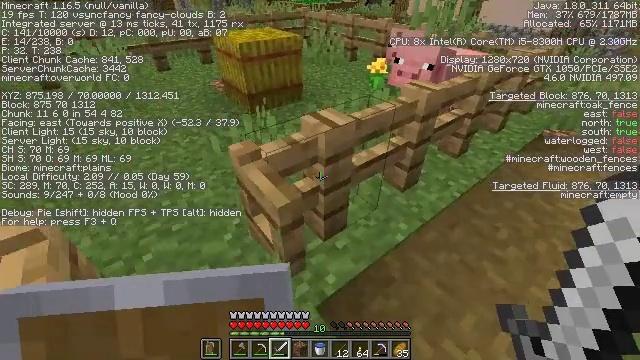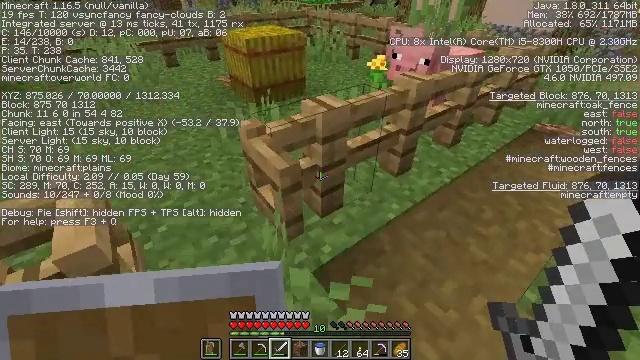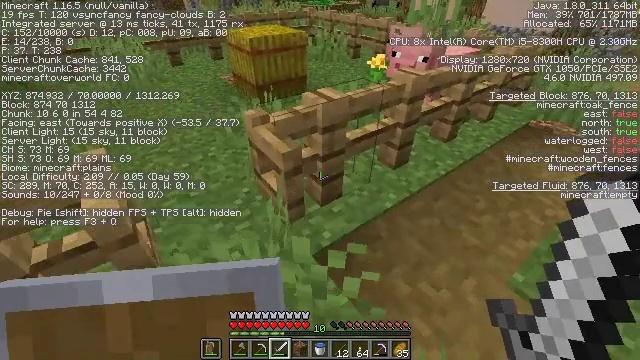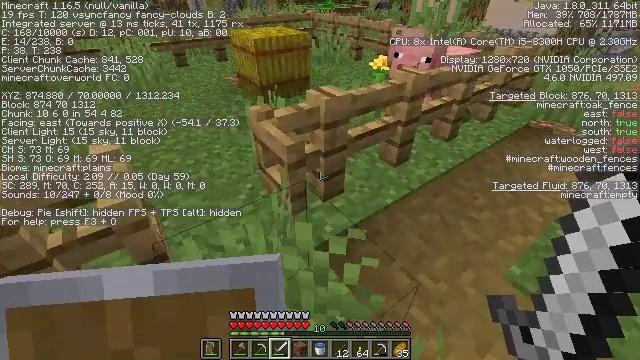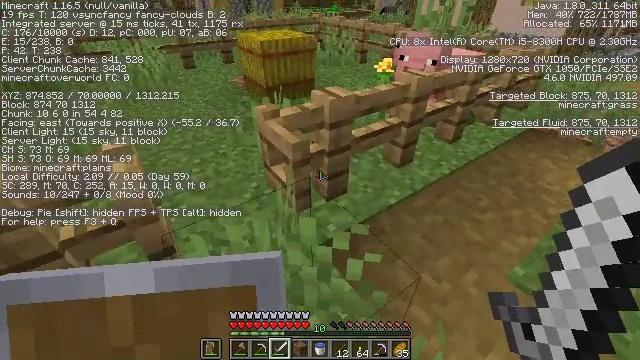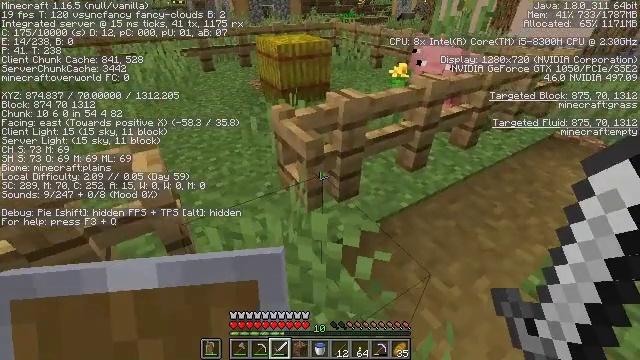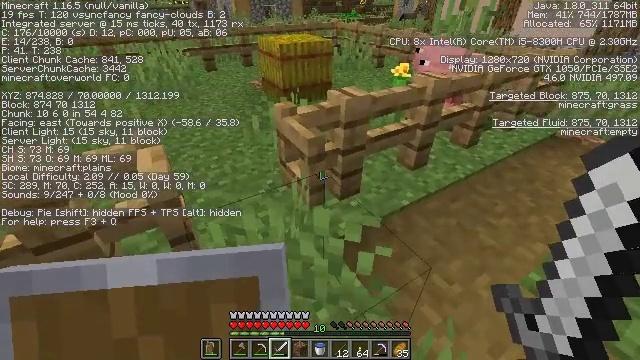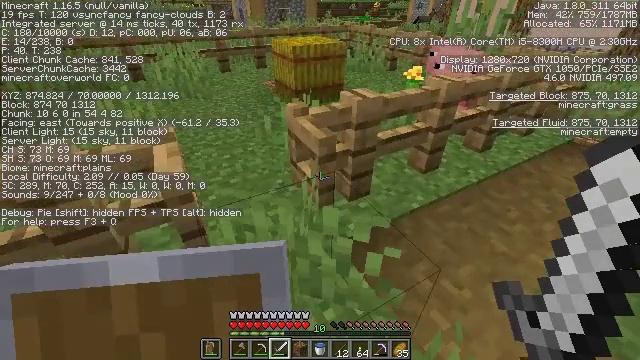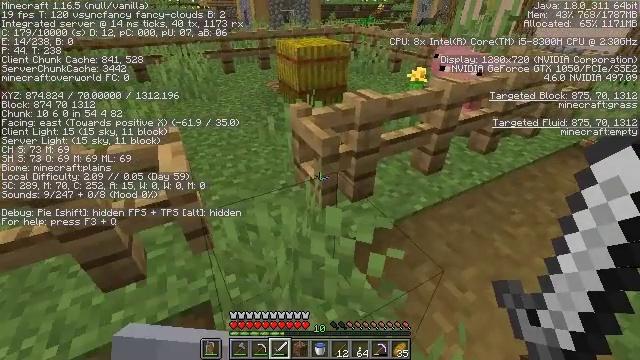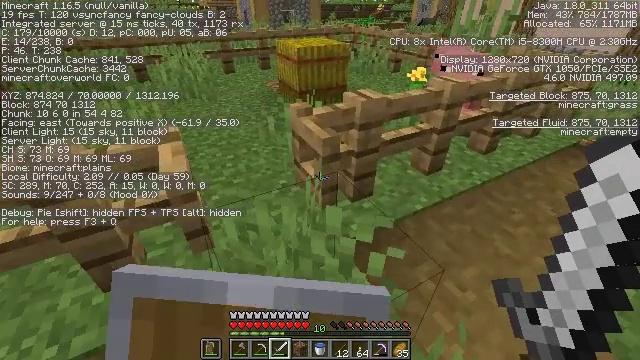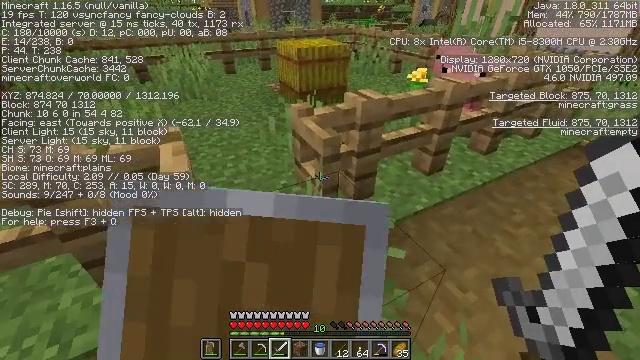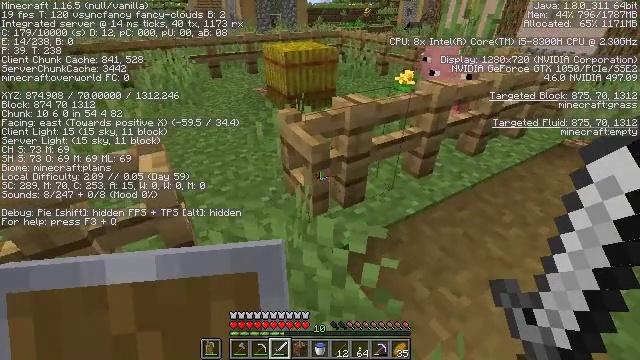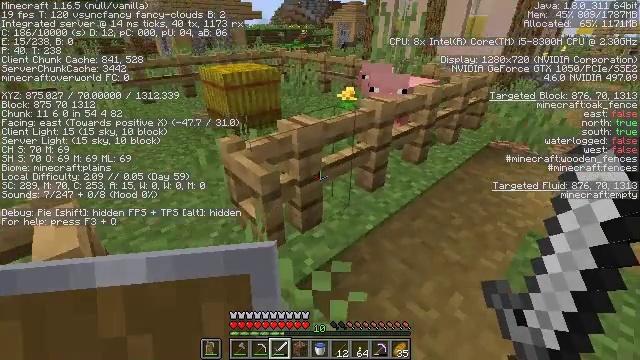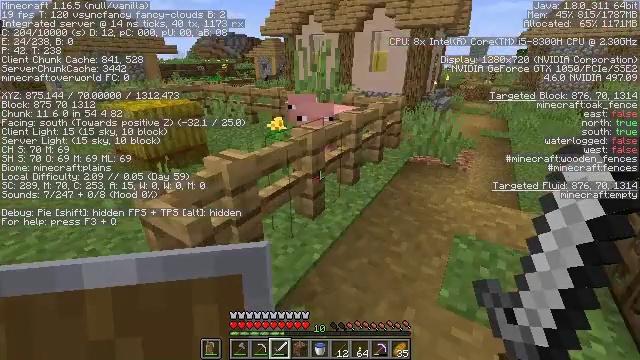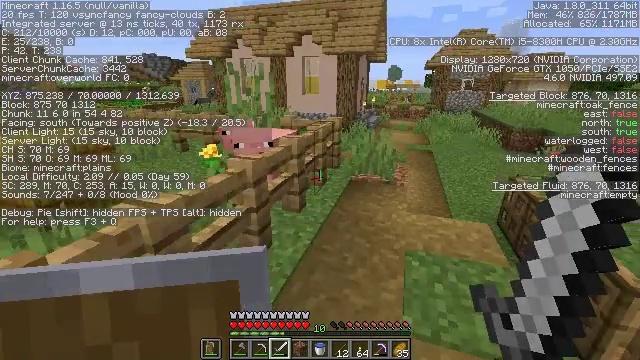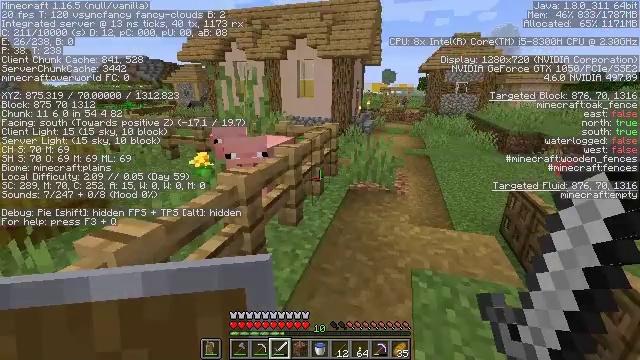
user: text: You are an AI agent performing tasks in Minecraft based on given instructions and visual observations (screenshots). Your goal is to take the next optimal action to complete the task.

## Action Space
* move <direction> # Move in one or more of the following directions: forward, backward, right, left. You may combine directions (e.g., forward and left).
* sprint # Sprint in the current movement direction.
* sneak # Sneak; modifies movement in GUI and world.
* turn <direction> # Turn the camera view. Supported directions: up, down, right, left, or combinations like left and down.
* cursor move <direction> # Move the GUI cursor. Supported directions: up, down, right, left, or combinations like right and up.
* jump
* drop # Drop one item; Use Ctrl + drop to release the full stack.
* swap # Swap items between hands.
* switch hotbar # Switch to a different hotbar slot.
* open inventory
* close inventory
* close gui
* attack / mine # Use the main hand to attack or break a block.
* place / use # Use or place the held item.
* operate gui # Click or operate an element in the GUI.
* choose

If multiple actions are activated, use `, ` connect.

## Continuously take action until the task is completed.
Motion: motion action
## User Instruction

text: Break the yellow bed.
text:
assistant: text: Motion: move back
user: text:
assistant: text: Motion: no_op
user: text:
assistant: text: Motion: no_op
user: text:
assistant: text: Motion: turn left
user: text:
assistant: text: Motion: turn left
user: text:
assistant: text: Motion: no_op
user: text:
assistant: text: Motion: turn left
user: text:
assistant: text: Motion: use / place
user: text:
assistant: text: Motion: use / place
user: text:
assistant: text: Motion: use / place
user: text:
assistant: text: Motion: move forward, turn right
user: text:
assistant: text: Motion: move forward, turn right and up
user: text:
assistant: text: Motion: move forward, turn right and up
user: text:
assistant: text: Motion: move forward, turn right and up
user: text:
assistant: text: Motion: move forward, turn right
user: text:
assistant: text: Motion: move forward
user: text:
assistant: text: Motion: move forward
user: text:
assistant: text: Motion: move forward
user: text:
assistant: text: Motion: move forward, turn left and down
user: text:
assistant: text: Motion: move forward, turn left and down
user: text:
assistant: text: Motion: turn left and down
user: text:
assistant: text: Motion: move back, turn left
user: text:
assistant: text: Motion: move back, turn left
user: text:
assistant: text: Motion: move back, turn left
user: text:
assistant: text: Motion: move back and move left, turn left
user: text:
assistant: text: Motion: move back and move left, turn left
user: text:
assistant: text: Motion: move back and move left
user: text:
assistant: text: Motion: move left
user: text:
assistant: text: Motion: no_op
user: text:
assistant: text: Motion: no_op